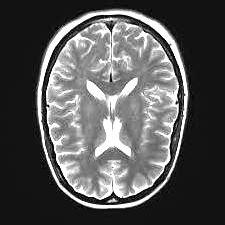
Label: notumor